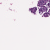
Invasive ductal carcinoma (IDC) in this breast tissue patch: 0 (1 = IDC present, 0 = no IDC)